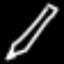
Label: pencil